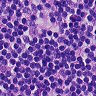
Metastatic tissue present: no